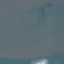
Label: SeaLake